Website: ulta-beauty
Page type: customer-info-address
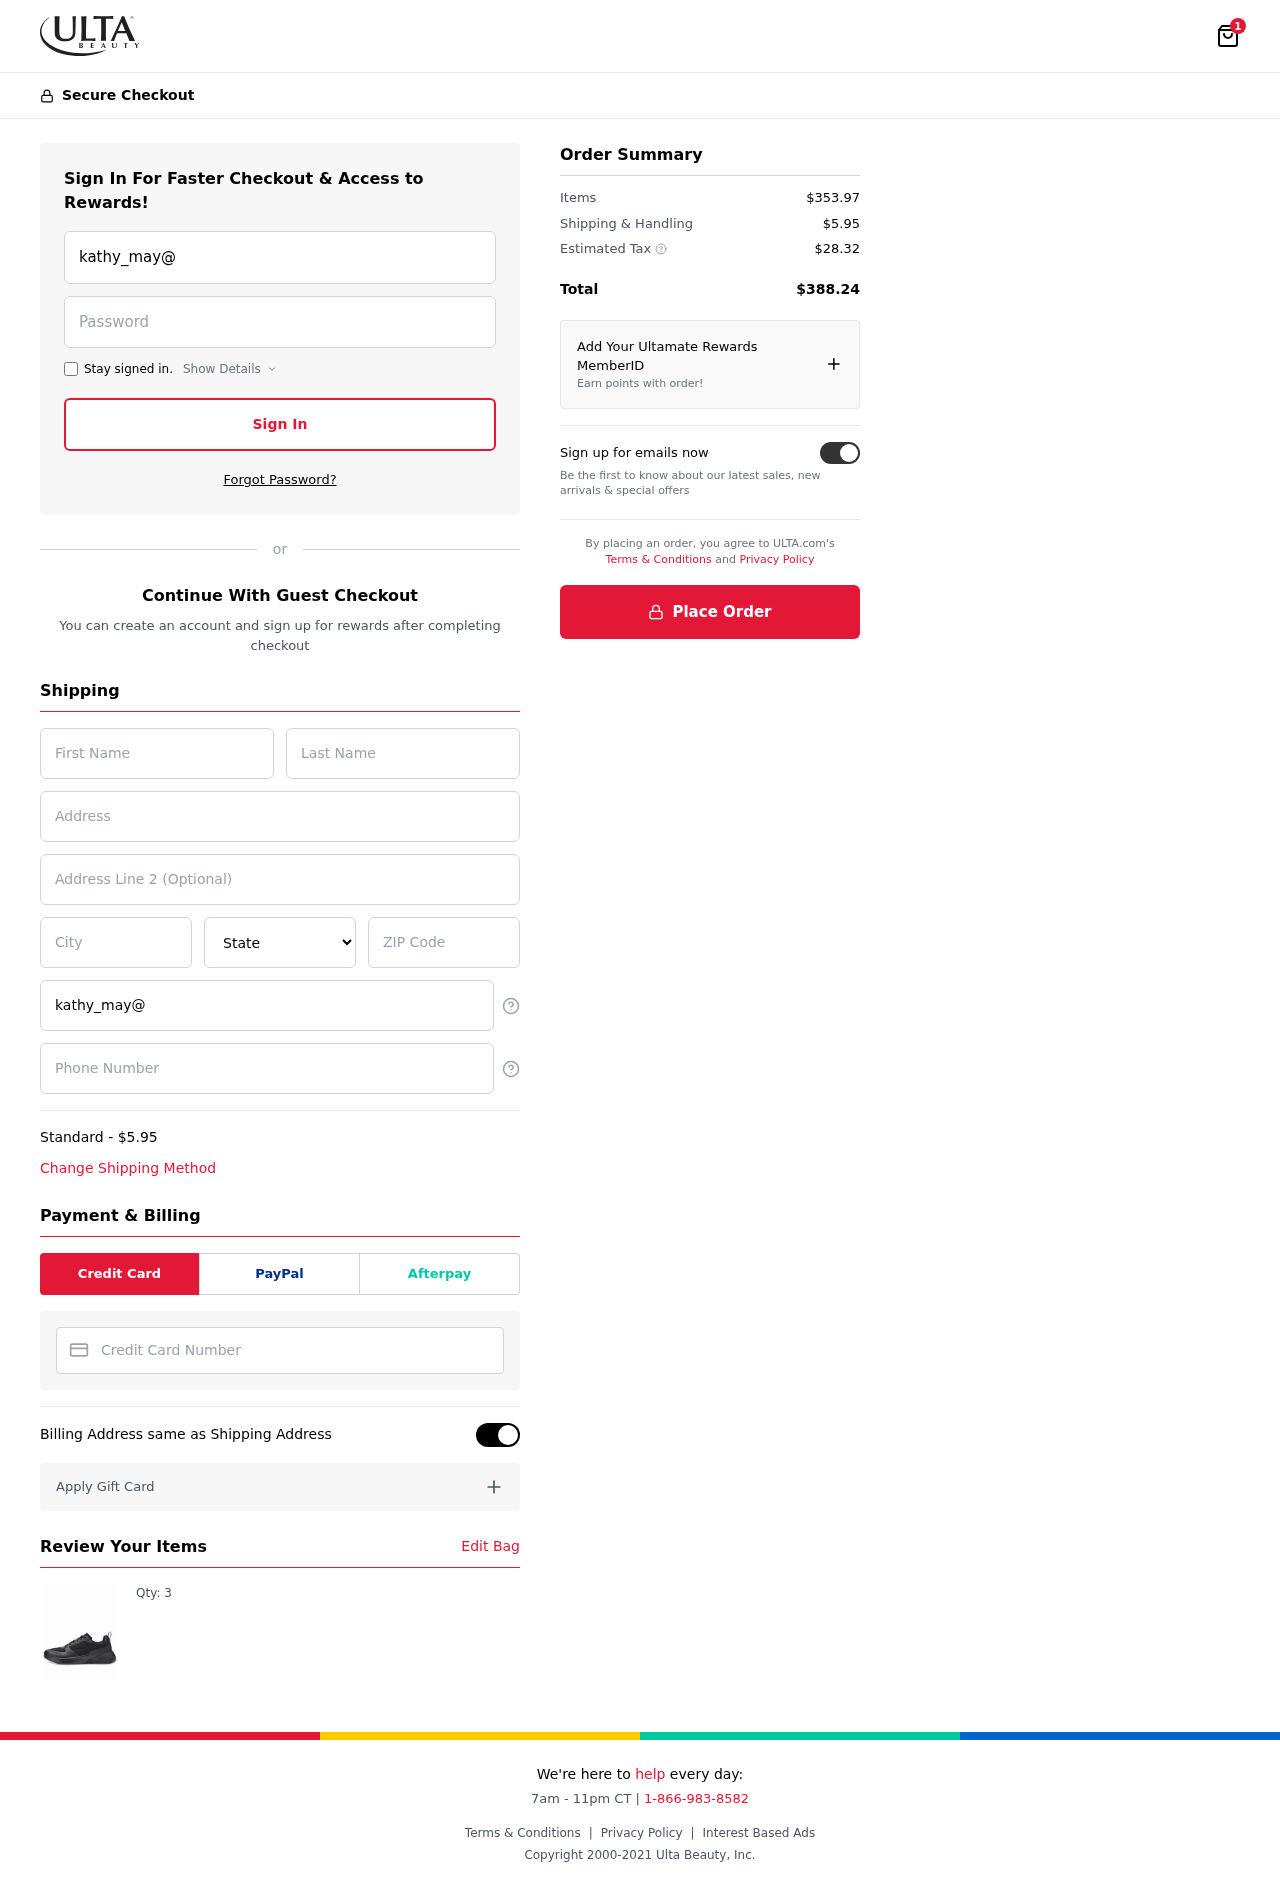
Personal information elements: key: PII_CARD_NUMBER
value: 3741 7616 4461 184
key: PII_CITY
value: East Michael
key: PII_EMAIL
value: kathy_may@yahoo.com
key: PII_FIRSTNAME
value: Kathy
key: PII_LASTNAME
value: May
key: PII_PHONE
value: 5506341064
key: PII_POSTCODE
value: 80336
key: PII_STATE
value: PW
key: PII_STREET
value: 8490 Jamie Camp
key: PII_STREET2
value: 1355 Blankenship Branch
Product elements: key: PRODUCT1_QUANTITY
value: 3
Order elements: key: ORDER_NUM_ITEMS
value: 1
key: ORDER_SHIPPING_COST
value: $5.95
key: ORDER_ITEMS_TOTAL
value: $353.97
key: ORDER_SHIPPING_COST2
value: $5.95
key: ORDER_TAX
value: $28.32
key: ORDER_TOTAL
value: $388.24